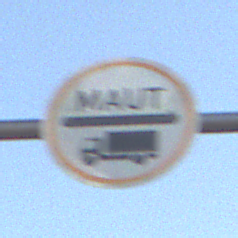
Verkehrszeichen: Mautpflicht
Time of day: SunriseSunset
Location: Outdoor (Nature)
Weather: Clear
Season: NotSpecified
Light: Natural